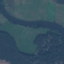
Land use / land cover class: River